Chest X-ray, PA view. Patient: 56 years old, sex F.
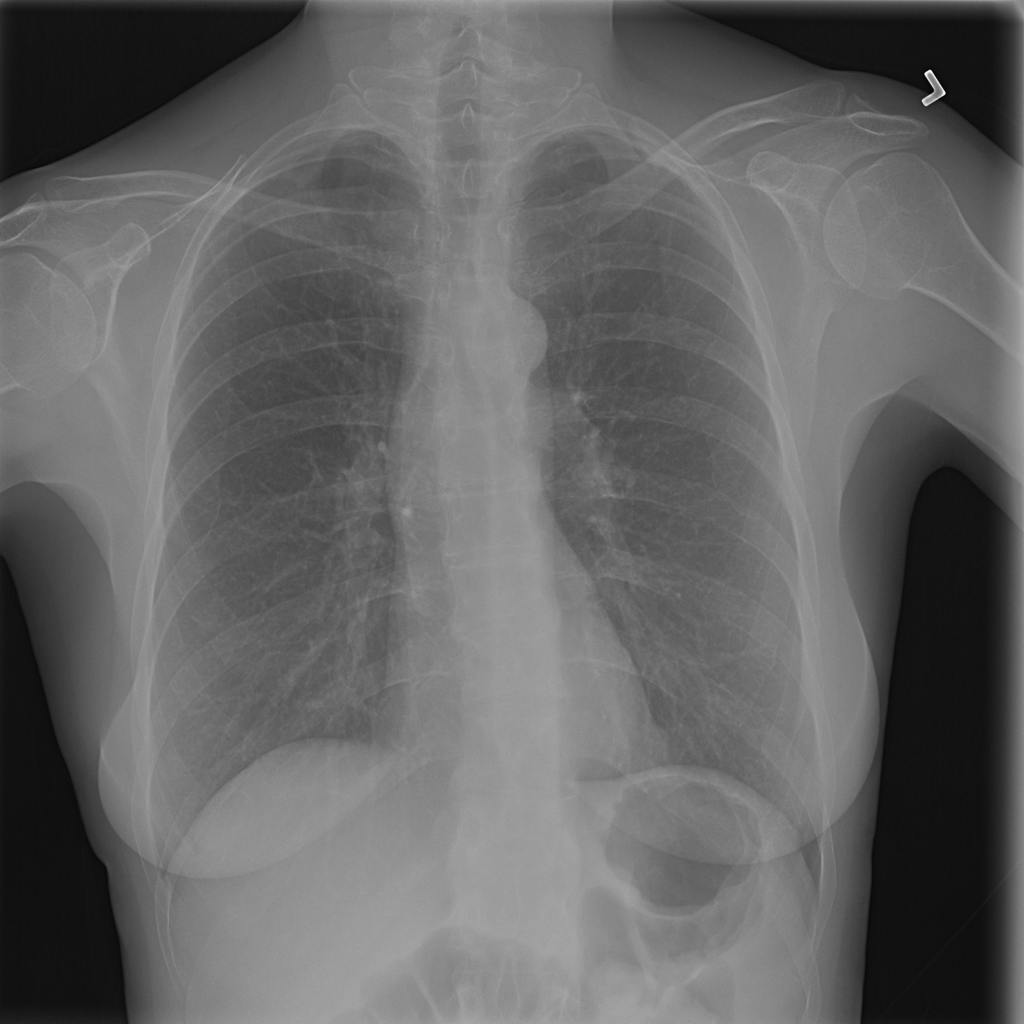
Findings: No Finding